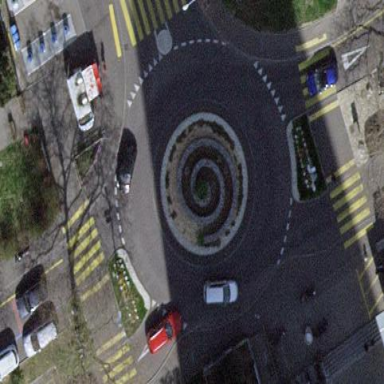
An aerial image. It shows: Tertiary road with asphalt surface leading to roundabout.